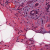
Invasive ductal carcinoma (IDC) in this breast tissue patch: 1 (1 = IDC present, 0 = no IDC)